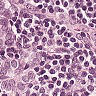
Metastatic tissue present: yes